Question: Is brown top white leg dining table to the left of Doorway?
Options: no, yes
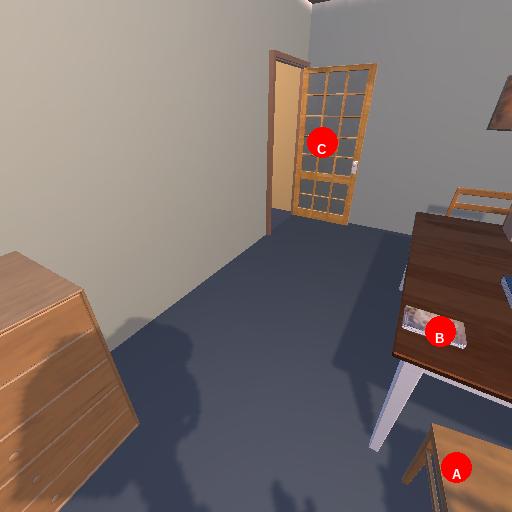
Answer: no